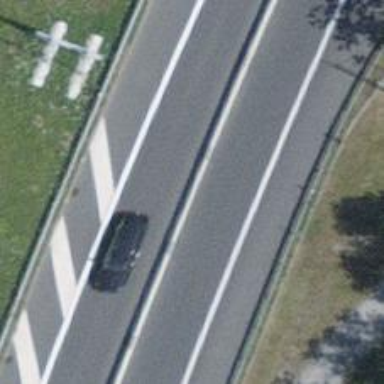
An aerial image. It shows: Trunk highway.